I will show an image sequence of human cooking. I have annotated the images with numbered circles. Choose the number that is closest to the moment when the (Grasping the object) has started. You are a five-time world champion in this game. Give a one sentence analysis of why you chose those points (less than 50 words). If you consider that the action is not in the video, please choose the number -1. Provide your answer at the end in a json file of this format: {"points": []}
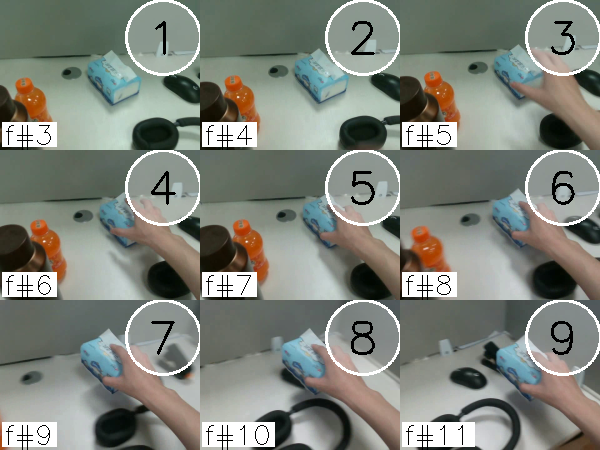
Frame 5 shows the clearest moment of hand-object contact.
{"points": [5]}